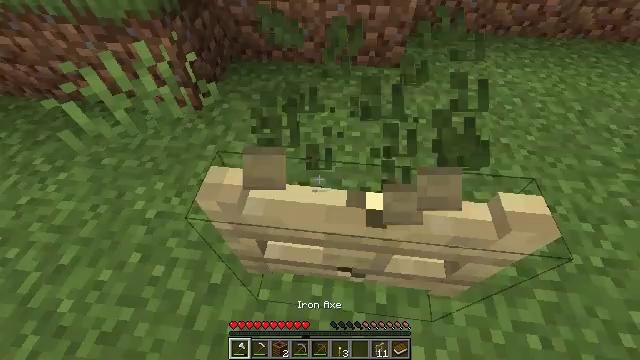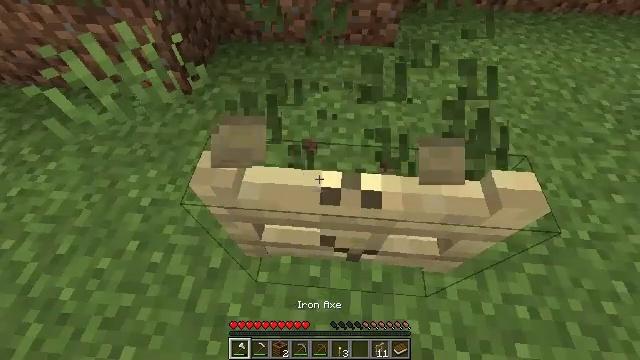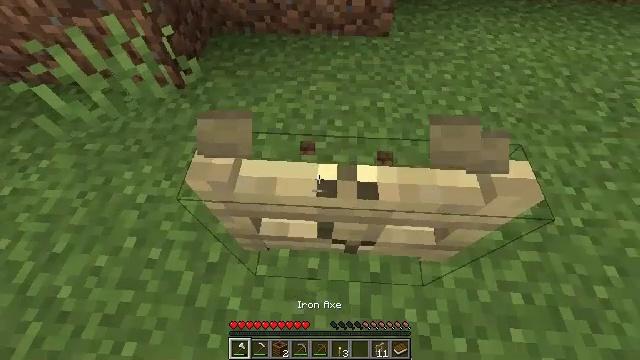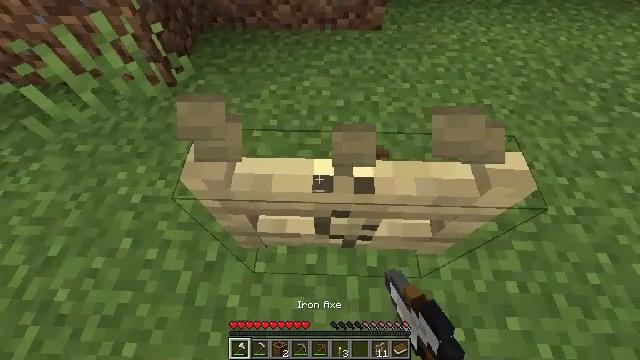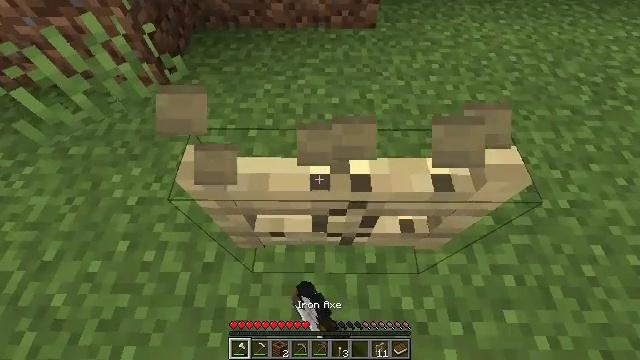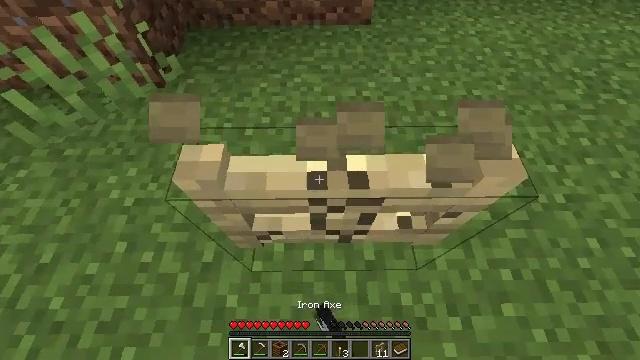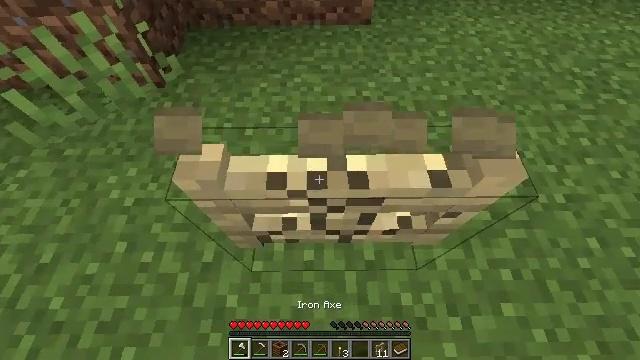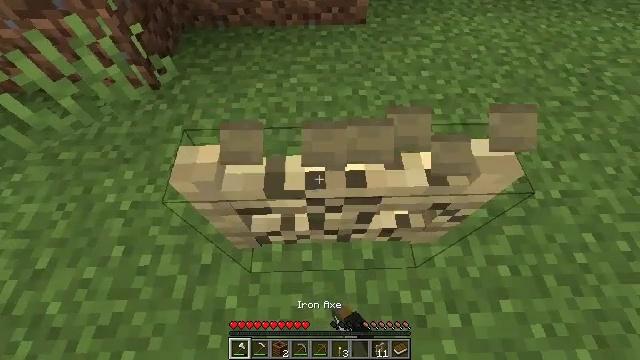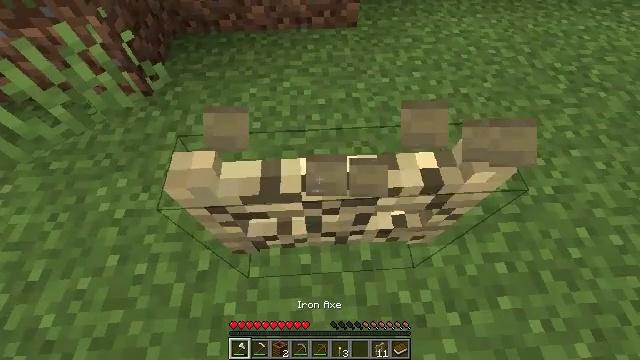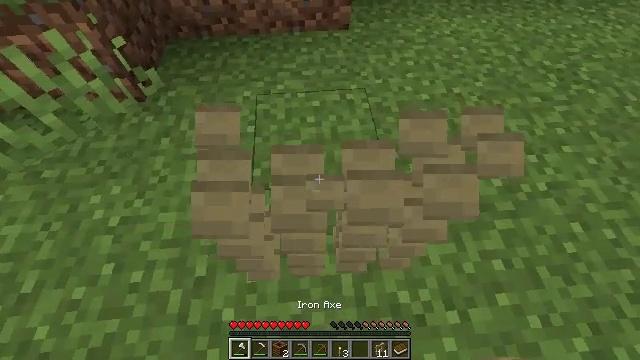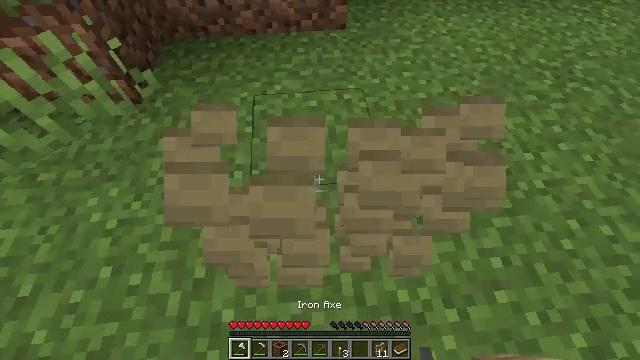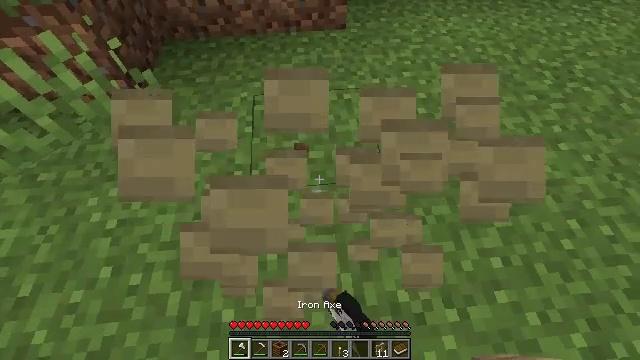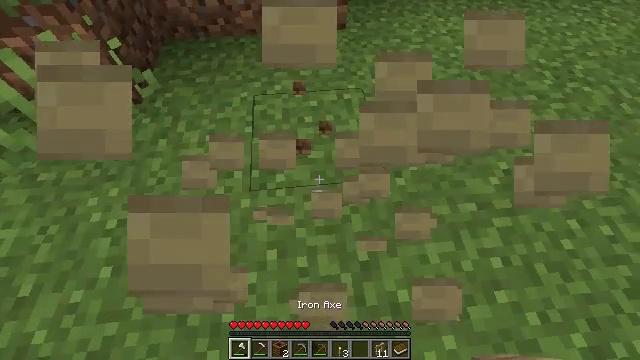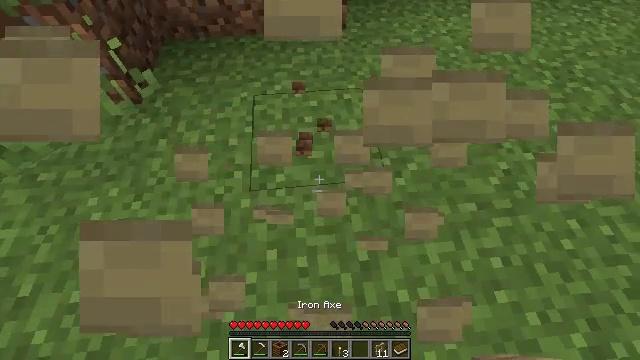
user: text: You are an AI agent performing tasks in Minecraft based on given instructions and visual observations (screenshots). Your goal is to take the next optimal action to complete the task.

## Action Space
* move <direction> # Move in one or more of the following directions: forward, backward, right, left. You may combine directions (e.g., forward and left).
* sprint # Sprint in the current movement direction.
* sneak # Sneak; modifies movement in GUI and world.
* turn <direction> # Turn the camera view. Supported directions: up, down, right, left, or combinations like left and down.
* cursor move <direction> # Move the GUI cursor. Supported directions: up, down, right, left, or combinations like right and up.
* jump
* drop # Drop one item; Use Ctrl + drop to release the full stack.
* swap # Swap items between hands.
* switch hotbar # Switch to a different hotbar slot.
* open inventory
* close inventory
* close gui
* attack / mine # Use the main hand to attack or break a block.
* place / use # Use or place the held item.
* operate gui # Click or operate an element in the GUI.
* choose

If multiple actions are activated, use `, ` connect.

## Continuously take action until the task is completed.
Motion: motion action
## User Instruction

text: Gather birch fence gate from an enclosure.
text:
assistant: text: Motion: turn right and down, attack / mine, switch to hotbar 1
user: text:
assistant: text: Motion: turn right and down, attack / mine
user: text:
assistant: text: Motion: turn right, attack / mine
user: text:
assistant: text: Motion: turn right, attack / mine
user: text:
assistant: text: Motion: turn right, attack / mine
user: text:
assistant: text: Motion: attack / mine
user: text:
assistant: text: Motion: turn right, attack / mine
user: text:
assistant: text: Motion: turn right, attack / mine
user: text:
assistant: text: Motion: turn right, attack / mine
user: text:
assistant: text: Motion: attack / mine
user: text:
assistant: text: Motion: attack / mine
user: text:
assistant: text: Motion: attack / mine
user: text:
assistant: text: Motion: attack / mine
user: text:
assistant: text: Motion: attack / mine